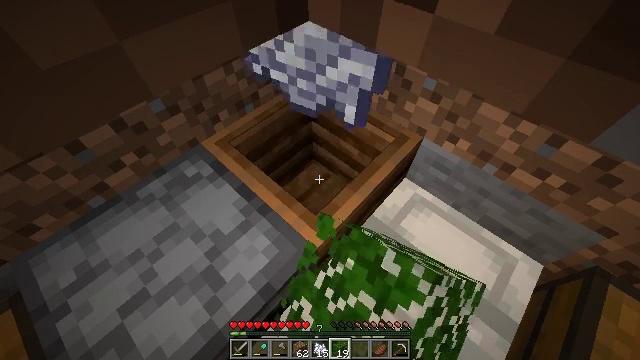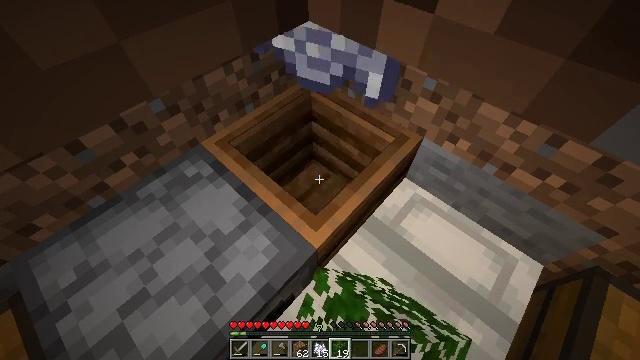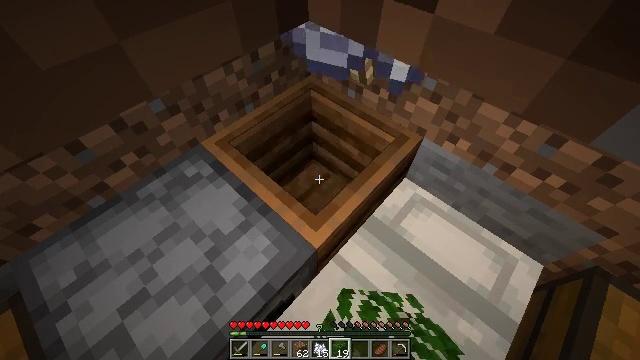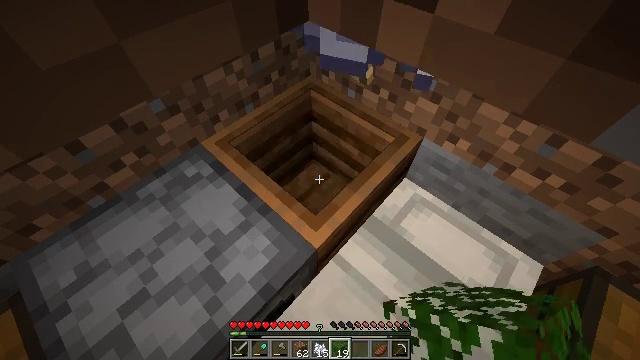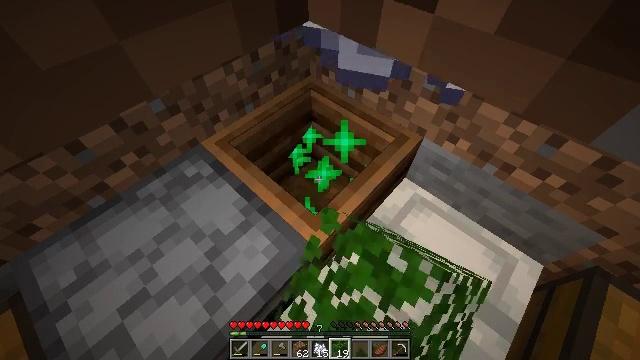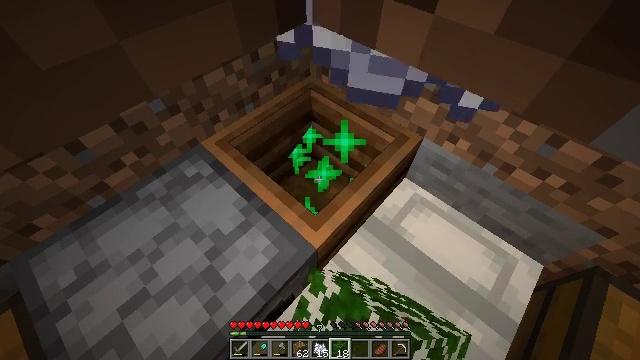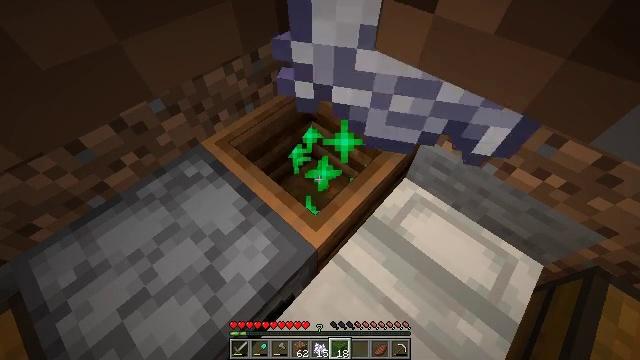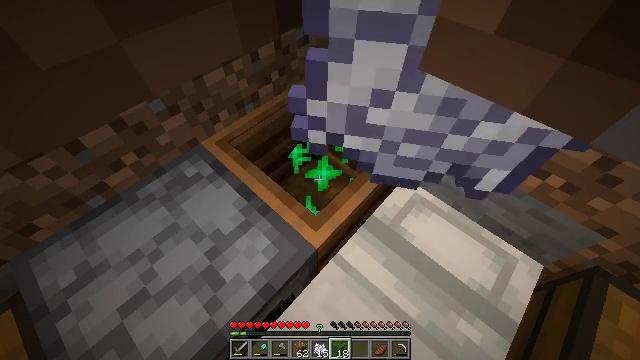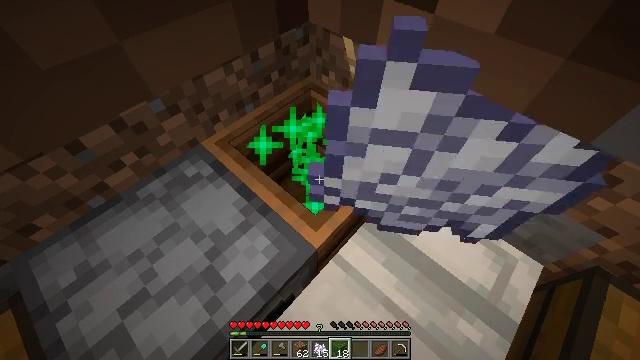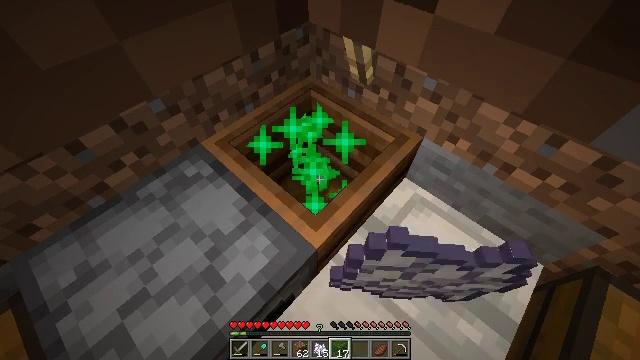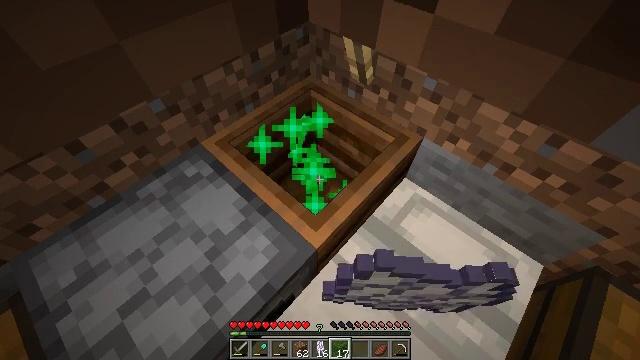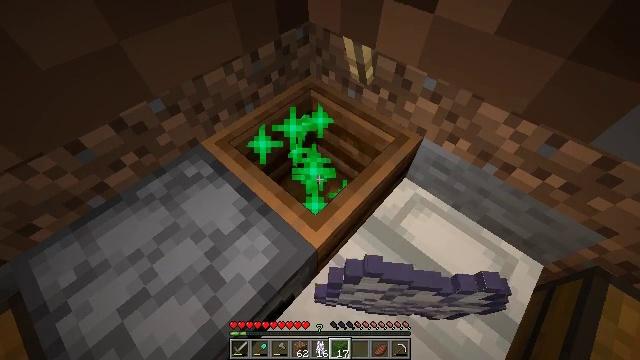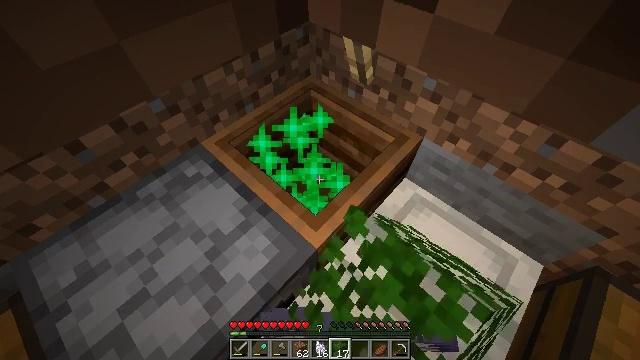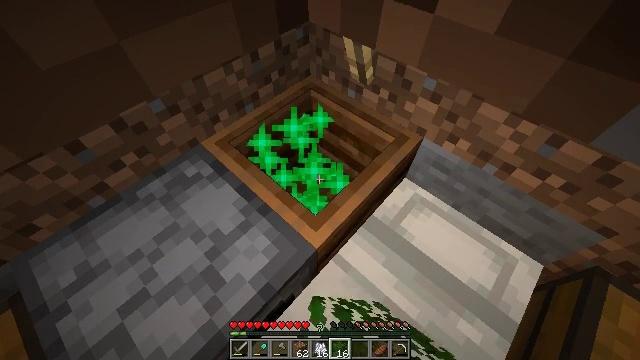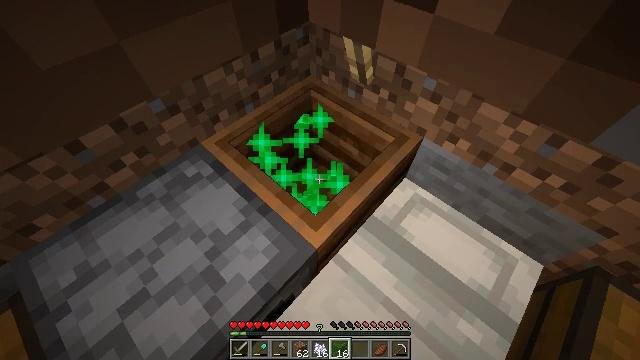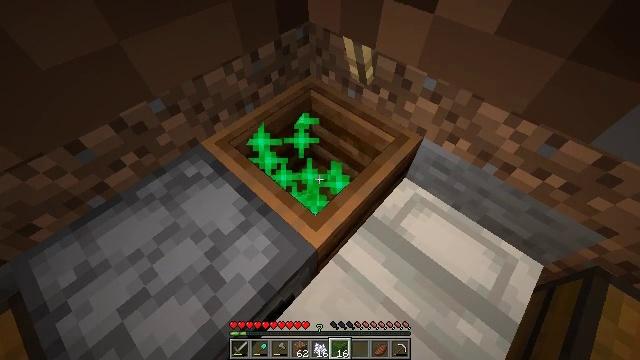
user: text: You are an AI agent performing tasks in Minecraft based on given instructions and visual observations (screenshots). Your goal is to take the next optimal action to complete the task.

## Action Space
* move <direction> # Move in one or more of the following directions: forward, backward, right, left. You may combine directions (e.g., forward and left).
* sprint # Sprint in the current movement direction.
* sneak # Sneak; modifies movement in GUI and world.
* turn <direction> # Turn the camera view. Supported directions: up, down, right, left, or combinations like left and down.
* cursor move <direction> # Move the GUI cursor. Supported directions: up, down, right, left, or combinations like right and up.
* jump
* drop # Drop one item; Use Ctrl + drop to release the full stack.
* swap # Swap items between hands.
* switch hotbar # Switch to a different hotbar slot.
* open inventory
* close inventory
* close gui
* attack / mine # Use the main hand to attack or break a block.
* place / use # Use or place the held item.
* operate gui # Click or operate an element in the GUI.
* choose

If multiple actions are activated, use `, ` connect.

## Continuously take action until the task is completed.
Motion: motion action
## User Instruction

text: Combine materials for white dye.
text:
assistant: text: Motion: use / place
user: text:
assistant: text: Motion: use / place
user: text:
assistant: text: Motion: use / place
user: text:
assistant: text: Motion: use / place
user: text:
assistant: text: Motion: use / place
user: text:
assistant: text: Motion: use / place
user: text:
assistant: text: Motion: use / place
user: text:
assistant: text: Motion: use / place
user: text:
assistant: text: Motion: use / place
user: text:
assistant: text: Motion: use / place
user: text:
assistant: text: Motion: use / place
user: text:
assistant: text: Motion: use / place
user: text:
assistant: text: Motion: use / place
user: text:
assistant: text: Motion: use / place
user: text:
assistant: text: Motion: use / place
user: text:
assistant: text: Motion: use / place
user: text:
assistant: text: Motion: use / place
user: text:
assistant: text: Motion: use / place
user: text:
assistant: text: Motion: use / place
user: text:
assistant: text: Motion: use / place
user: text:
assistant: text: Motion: use / place
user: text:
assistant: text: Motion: use / place
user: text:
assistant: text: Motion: use / place
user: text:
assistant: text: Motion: use / place
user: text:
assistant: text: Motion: use / place
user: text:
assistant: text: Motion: use / place
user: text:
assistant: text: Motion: use / place
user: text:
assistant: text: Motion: use / place
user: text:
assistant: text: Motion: use / place
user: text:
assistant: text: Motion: use / place